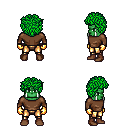
a pixel art fantasy rpg character, male body template, orc, green skin, brown long-sleeve shirt, gold greaves, green curly afro hairstyle, gold gloves, brown shoes, four views (front, back, left, right), 2x2 character sprite sheet, small pixel art, hard edges, no anti-aliasing